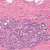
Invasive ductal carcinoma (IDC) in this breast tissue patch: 0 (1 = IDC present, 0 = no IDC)